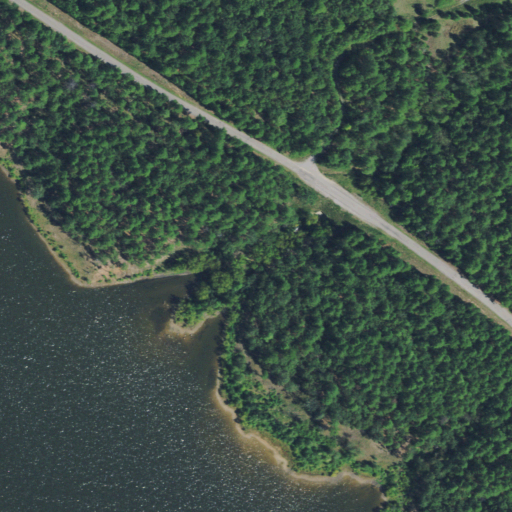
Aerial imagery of valley in Oklahoma named Rough Canyon containing evergreen forest, open water, mixed forest, deciduous forest, open development, low intensity development, medium intensity development, high intensity development, and grassland